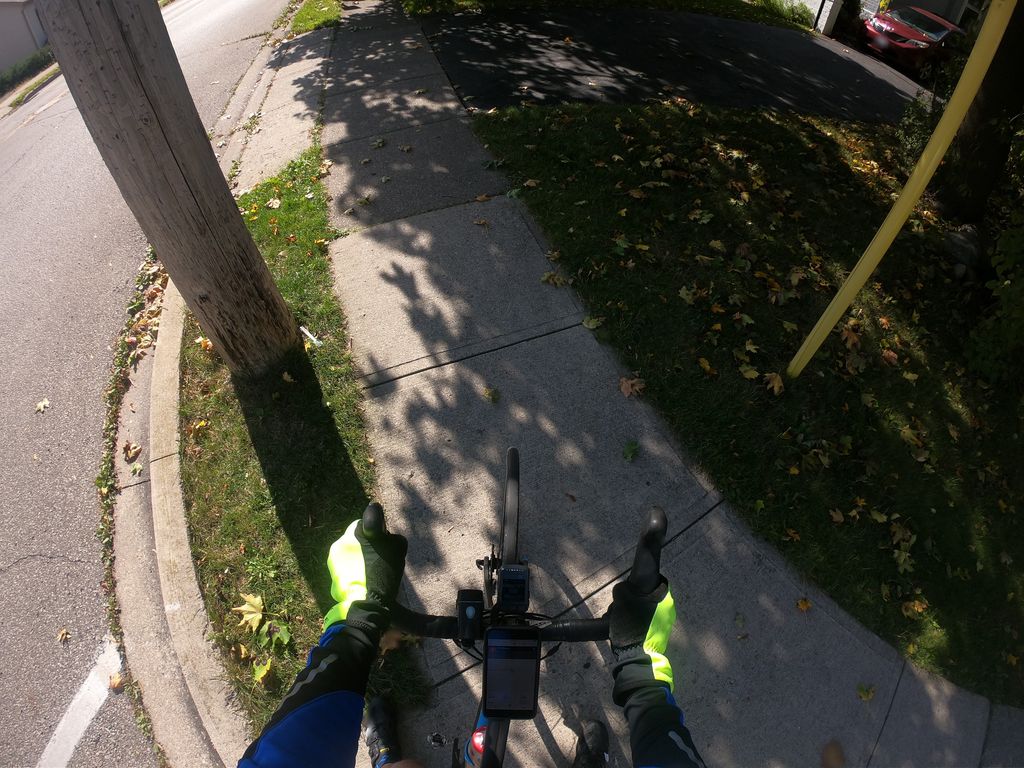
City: kitchener-waterloo